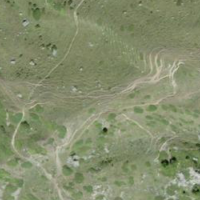
EUNIS habitat code: 26
Species observed at this site:
Sempervivum montanum